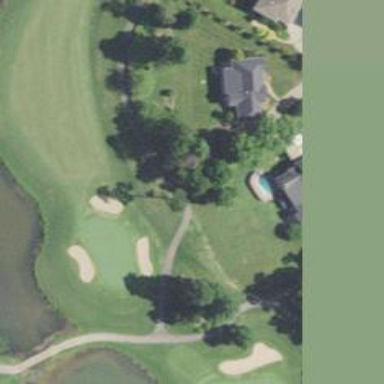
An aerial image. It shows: Path used for both walking and golf.